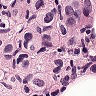
Metastatic tissue present: yes